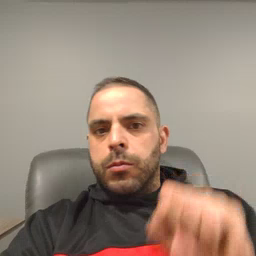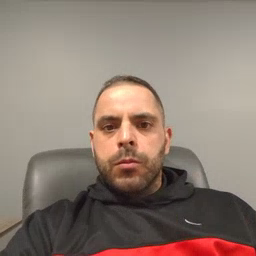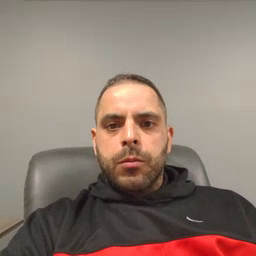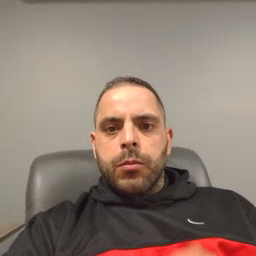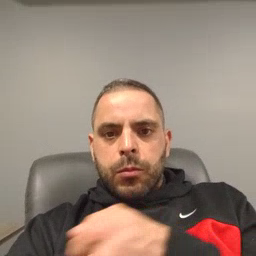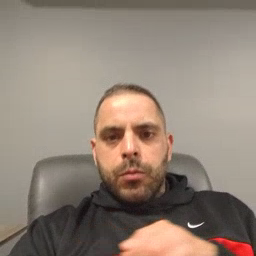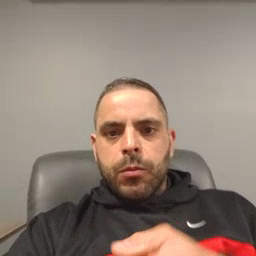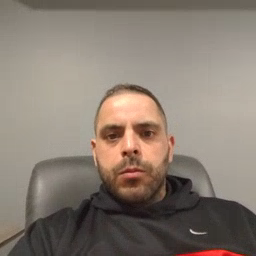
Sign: vacuum